Current action and preconditions to check: path_clear

Your task: For each precondition in the list above, predict whether it will hold at this action.

Consider the current scene as observed from the mobile robot's camera, and analyze the predicted future states of all dynamic agents (e.g., people, animals, vehicles, or any moving entities) within the NEXT SECOND.

IMPORTANT: Only answer "very likely" if you are absolutely certain—based on strong, clear evidence—that a dynamic agent will violate the precondition in the predicted future state. Do NOT answer "very likely" for unlikely, ambiguous, or low-probability risks.

Ask yourself for each precondition: Is there a high probability, with clear and convincing evidence, that the predicted future states of any dynamic agent will interfere with the predicted future state of the currently executing action within the NEXT SECOND, causing that precondition to fail?

Assess the risk level based on these predictions. Use "likely" or "very likely" if motions create a clear risk of interference.

Use "neutral" or "improbable" if agents are nearby but their predicted paths are clearly diverging or non-conflicting.

Failure Risk Categories: "very improbable", "improbable", "neutral", "likely", "very likely"

Answer Format: Output ONLY the probability_of_failure value from these categories: "very improbable", "improbable", "neutral", "likely", "very likely"

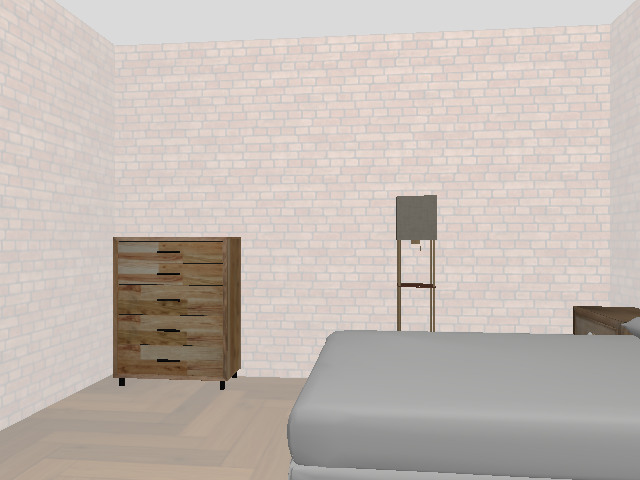

Answer: very improbable